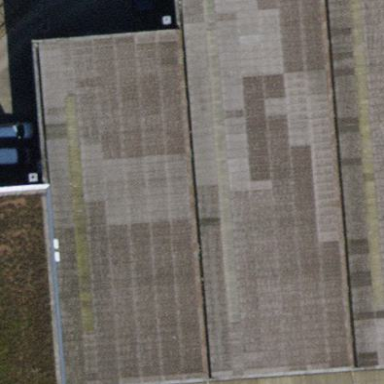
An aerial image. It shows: Industrial building.